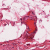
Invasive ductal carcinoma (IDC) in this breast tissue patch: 0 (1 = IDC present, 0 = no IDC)